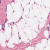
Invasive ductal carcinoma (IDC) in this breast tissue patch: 0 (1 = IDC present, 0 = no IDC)